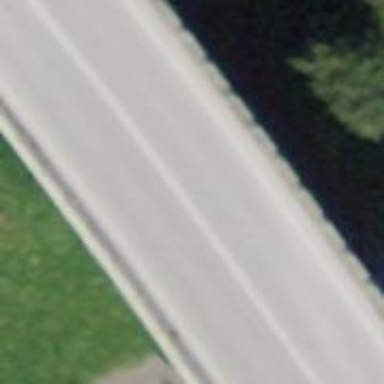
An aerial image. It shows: Asphalt bridge on trunk highway that is designated as motorroad.